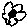
Label: flower